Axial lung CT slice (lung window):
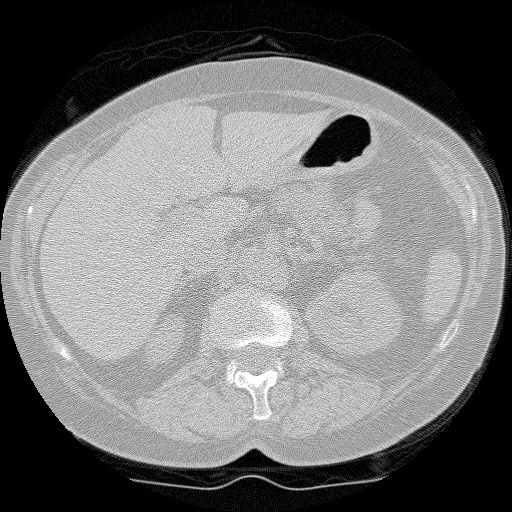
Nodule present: no